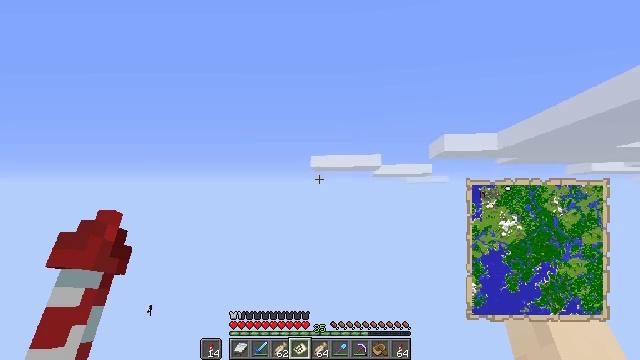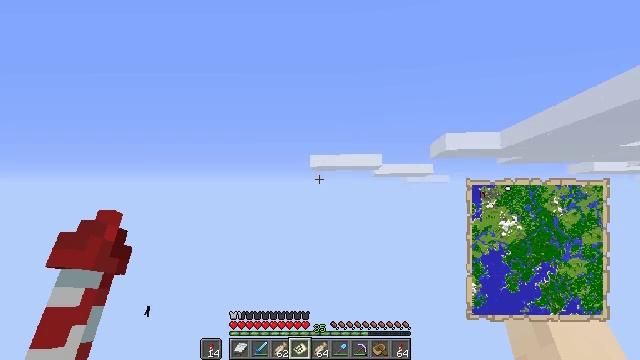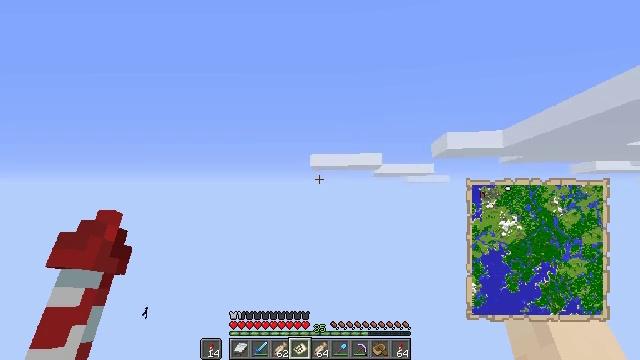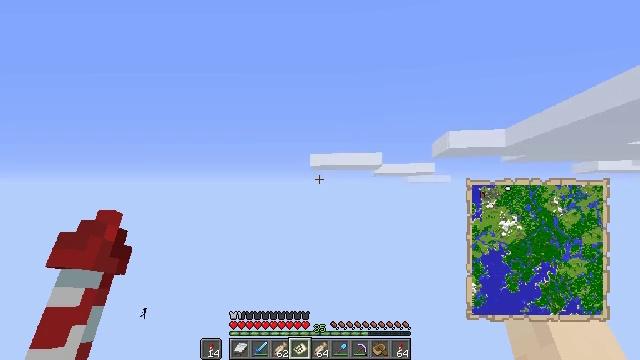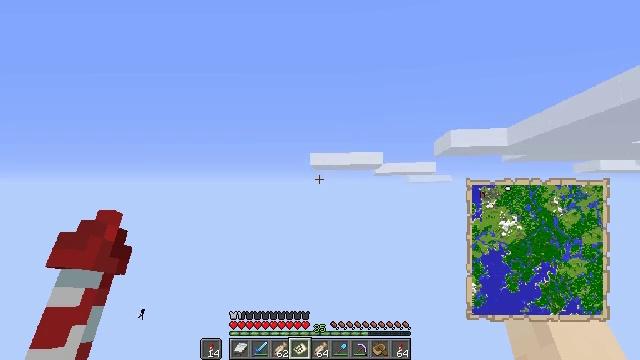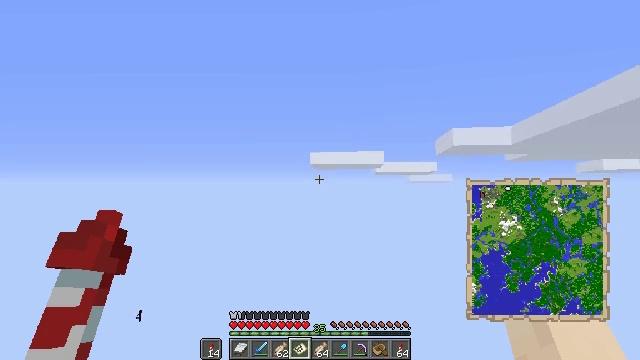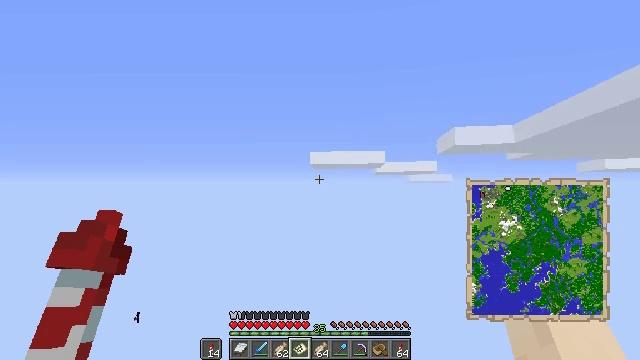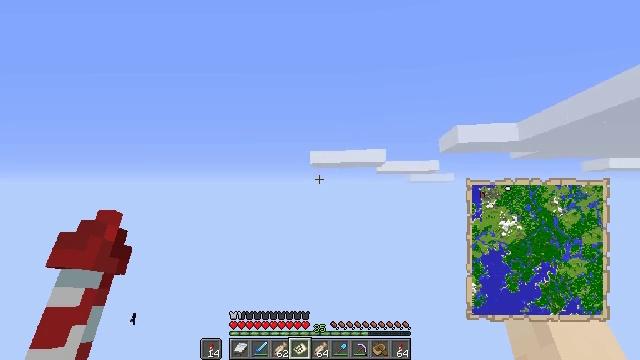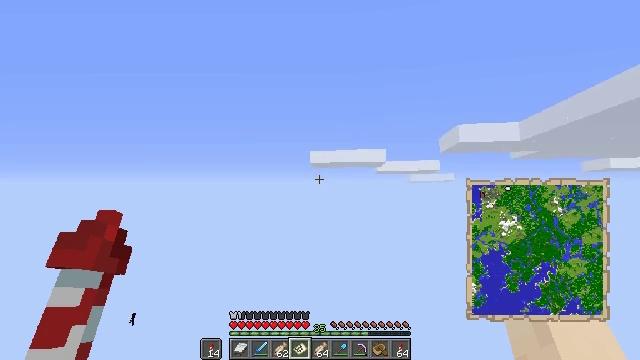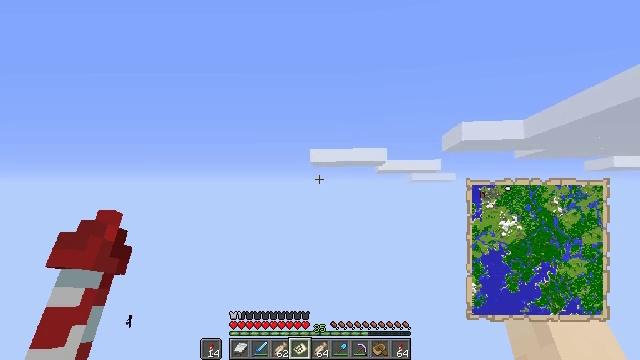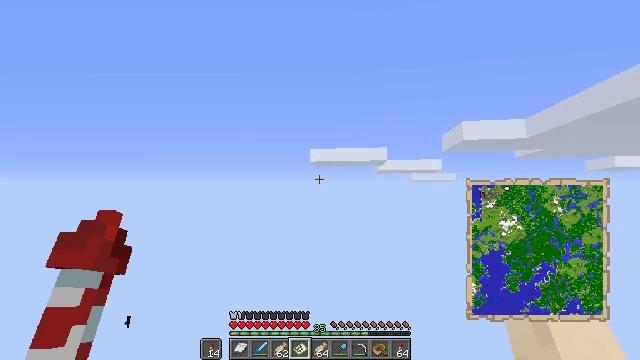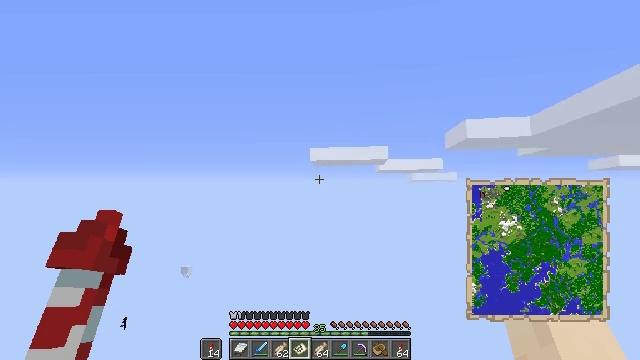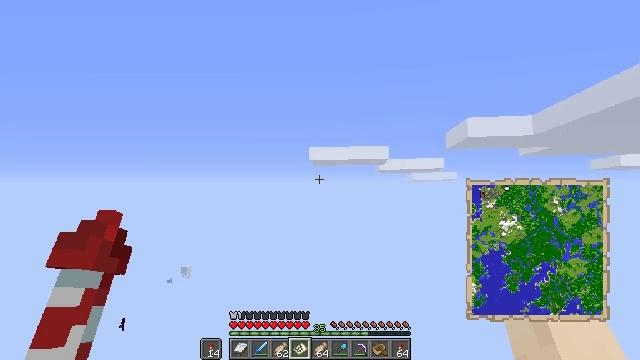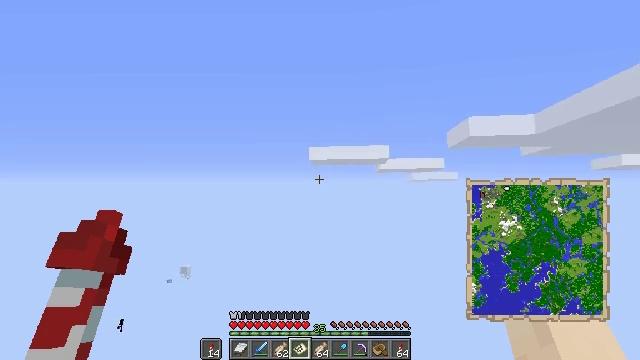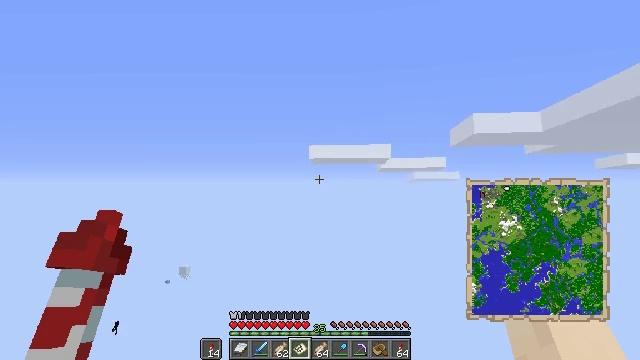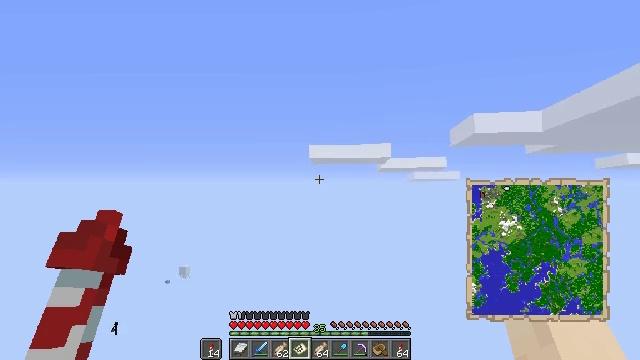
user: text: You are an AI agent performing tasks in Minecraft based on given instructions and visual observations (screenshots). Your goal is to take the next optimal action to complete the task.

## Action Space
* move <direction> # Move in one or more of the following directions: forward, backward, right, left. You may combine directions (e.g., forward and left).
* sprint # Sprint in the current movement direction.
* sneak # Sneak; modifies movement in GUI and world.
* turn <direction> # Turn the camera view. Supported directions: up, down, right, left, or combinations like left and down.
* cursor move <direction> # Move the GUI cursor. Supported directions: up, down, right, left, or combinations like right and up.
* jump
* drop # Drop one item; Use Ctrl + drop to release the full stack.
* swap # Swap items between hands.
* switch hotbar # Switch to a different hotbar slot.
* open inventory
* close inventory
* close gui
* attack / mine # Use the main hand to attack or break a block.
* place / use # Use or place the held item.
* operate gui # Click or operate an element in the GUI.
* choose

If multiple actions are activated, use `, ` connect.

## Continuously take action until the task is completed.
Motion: motion action
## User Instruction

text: Use a compass and some paper to craft a map.
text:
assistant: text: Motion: no_op
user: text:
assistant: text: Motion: no_op
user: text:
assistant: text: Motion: no_op
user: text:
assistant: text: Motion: no_op
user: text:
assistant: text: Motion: no_op
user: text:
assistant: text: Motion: no_op
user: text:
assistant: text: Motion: no_op
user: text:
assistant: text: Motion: no_op
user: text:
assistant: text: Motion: no_op
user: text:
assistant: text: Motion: no_op
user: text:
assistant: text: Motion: no_op
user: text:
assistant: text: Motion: no_op
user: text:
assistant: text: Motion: no_op
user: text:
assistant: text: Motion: no_op
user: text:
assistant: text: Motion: no_op
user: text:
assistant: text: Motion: no_op
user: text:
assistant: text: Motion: no_op
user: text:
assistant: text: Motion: no_op
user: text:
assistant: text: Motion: no_op
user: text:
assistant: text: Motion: no_op
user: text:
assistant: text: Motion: no_op
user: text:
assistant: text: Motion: no_op
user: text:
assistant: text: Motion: no_op
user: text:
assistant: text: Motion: no_op
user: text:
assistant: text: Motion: no_op
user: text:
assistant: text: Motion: no_op
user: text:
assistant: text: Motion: no_op
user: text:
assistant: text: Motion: no_op
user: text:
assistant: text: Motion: no_op
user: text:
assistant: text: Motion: no_op